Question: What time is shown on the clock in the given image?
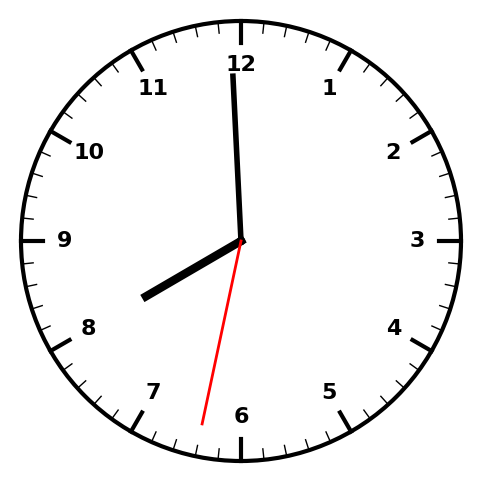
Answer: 07:59:32